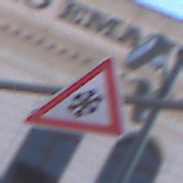
Verkehrszeichen: SchneeOderEisglaette
Umgebung: Outdoor, Urban
Tageszeit: SunriseSunset
Wetter: PartlyCloudy
Licht: Natural
Jahreszeit: NotSpecified
Kontrast: LowContrast